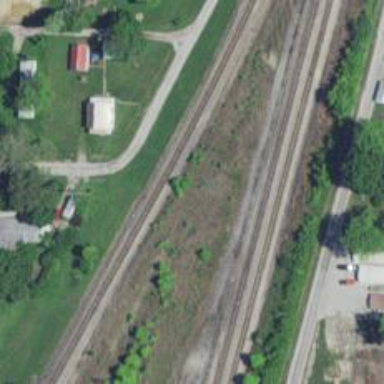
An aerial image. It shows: Abandoned railway.